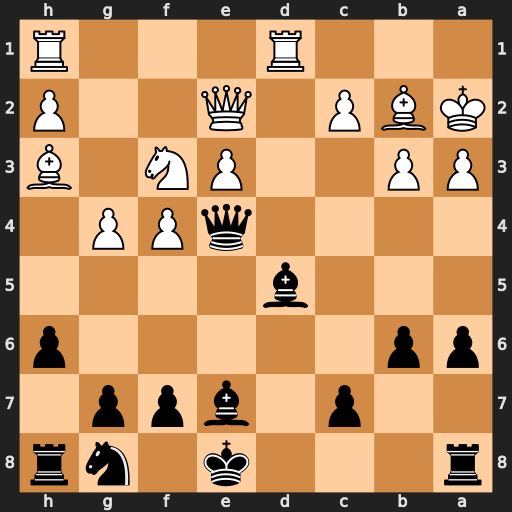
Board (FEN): r3k1nr/2p1bpp1/pp5p/3b4/4qPP1/PP2PN1B/KBP1Q2P/3R3R
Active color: b
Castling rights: kq
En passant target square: -
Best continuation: Qxf3 Qxf3 Bxf3